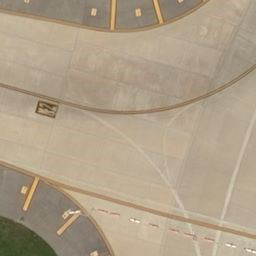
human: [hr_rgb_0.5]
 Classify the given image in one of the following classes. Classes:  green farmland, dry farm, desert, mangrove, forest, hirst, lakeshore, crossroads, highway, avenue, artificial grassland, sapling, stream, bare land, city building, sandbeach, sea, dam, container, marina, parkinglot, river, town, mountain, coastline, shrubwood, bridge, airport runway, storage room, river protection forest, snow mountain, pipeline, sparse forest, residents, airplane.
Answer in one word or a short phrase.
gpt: airport runway